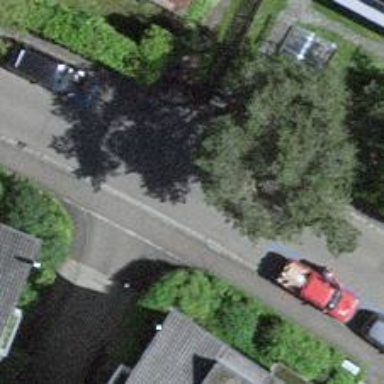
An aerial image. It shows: Paved residential road.